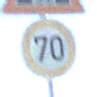
Verkehrszeichen: Geschwindigkeit70
Zusatzzeichen oben: BeweglicheBruecke
Umgebung: Outdoor, Nature
Tageszeit: MorningAfternoon
Wetter: Clear
Licht: Natural
Jahreszeit: Autumn
Kontrast: HighContrast